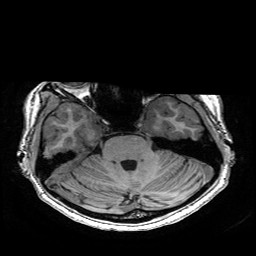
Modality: T1w
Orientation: coronal
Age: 18
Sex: female
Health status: healthy